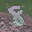
Label: 8